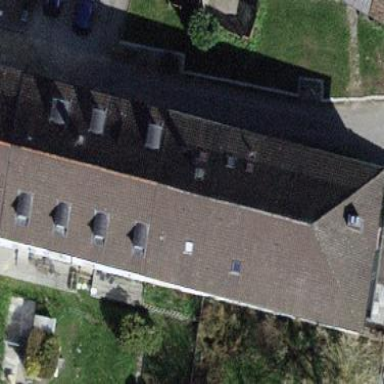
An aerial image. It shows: Building with tile roof.